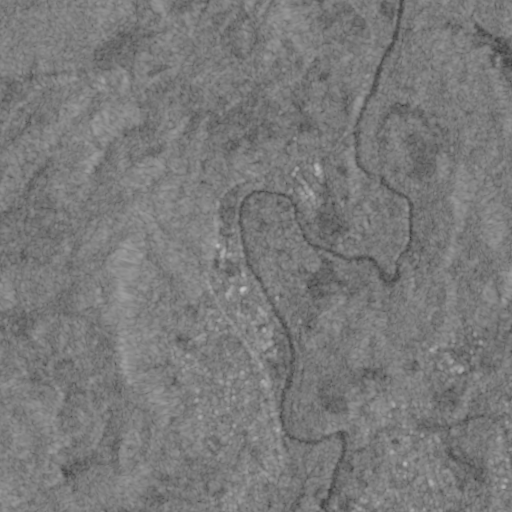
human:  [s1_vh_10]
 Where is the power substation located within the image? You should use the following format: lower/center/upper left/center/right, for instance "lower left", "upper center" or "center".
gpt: The power substation is located in the center of the image.
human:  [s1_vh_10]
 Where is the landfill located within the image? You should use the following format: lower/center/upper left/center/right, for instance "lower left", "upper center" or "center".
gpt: There is no landfill in the image.

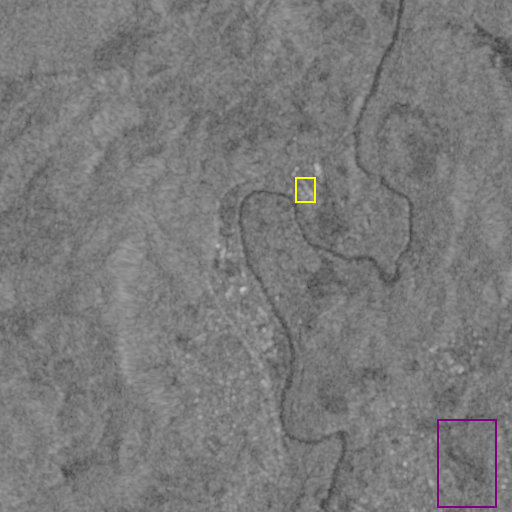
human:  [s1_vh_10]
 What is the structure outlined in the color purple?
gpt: The structure outlined in purple is a park.
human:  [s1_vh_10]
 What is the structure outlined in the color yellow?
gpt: The structure outlined in yellow is a building.
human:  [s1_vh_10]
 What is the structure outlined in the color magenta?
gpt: There is no magenta outline.